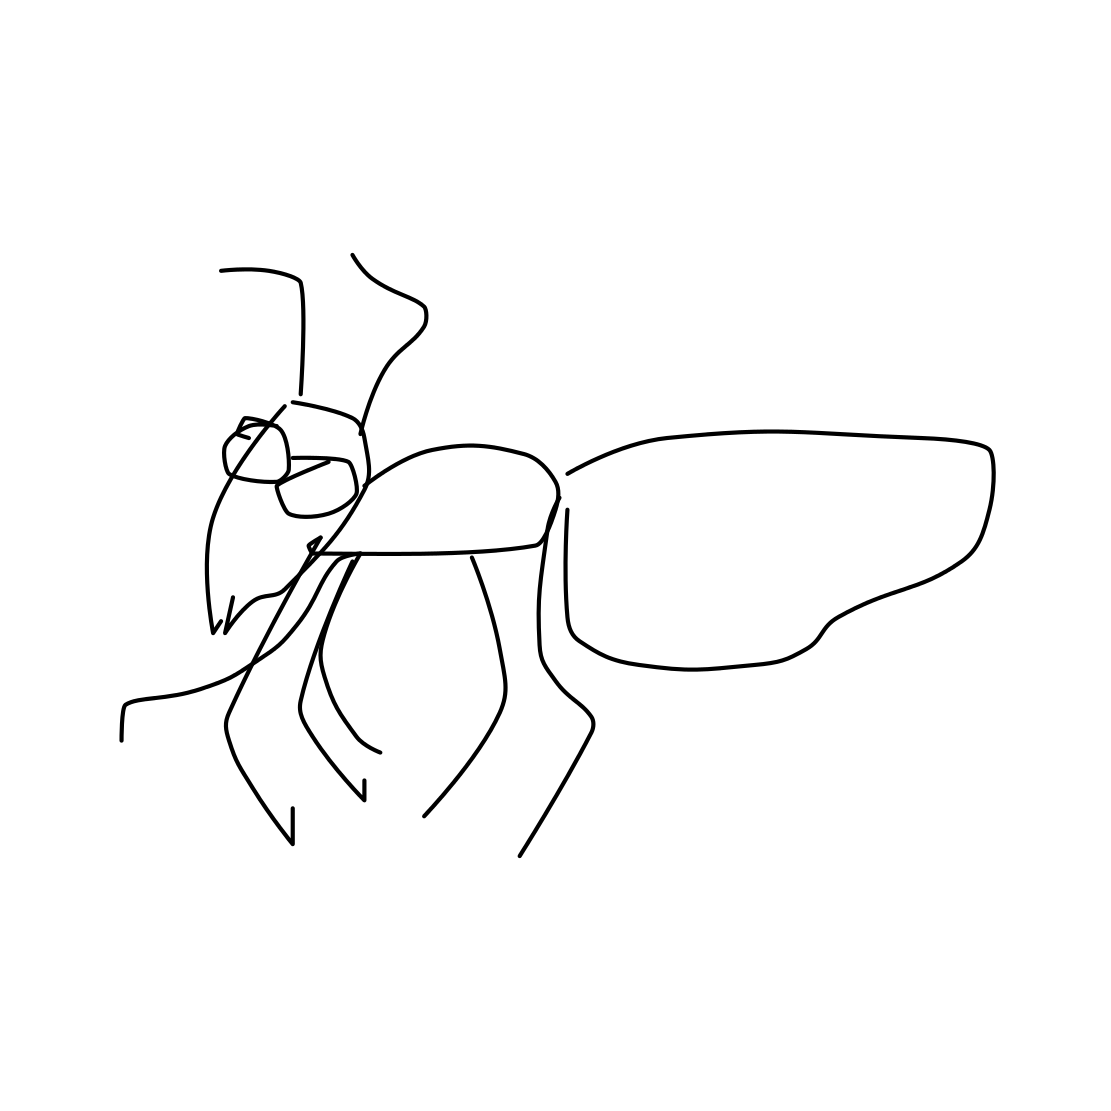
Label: ant